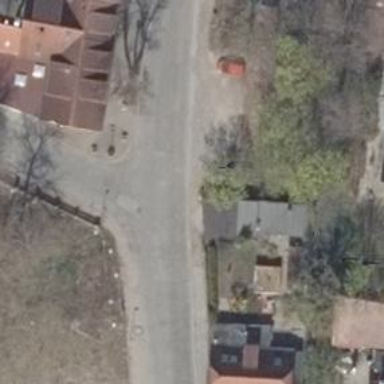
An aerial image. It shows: Residential road.